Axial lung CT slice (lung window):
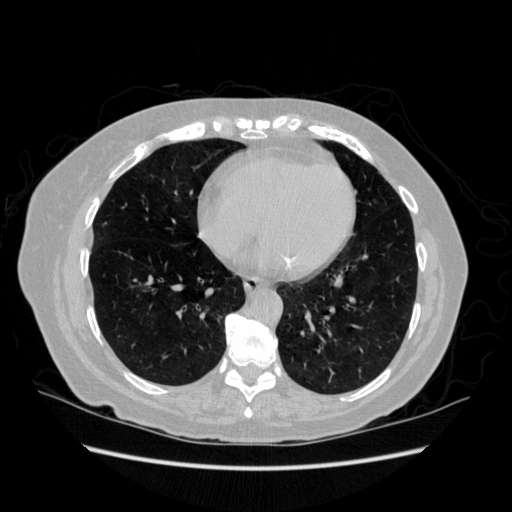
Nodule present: no